Field crop: maize
Growth stage: 1
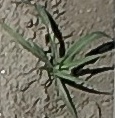
Species: sorghum